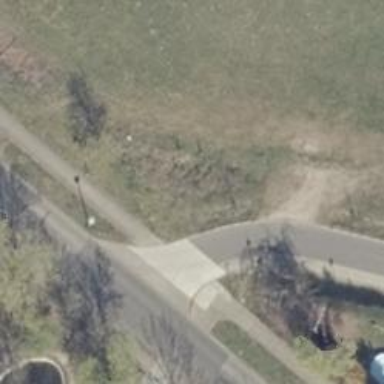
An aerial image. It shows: Residential road with asphalt surface and sidewalk on the left.